Interaction volume radius: 5 \u00c5
Interaction volume height: 15 \u00c5
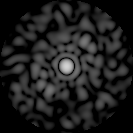
Disorder parameter: 0.8048